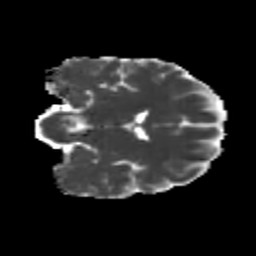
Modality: MD
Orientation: coronal
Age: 25
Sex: male
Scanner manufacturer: siemens
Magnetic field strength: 3 T
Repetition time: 3.5 s
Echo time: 0.104 s